Aerial crown-view tile of a tropical tree (Barro Colorado Island, Panama), acquired 20250616:
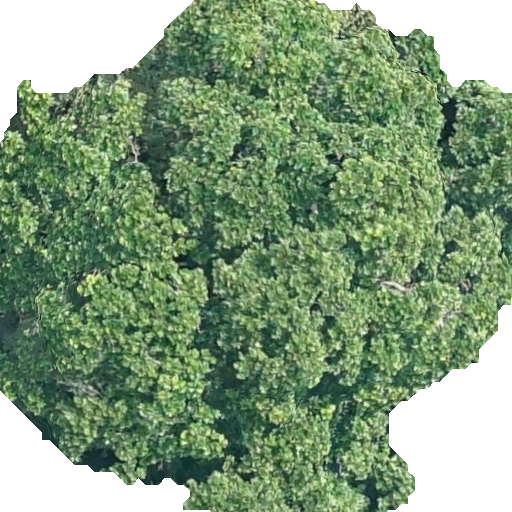
Species: Anacardium excelsum
GBIF accepted scientific name: Anacardium excelsum
Crown area: 329.562 m²